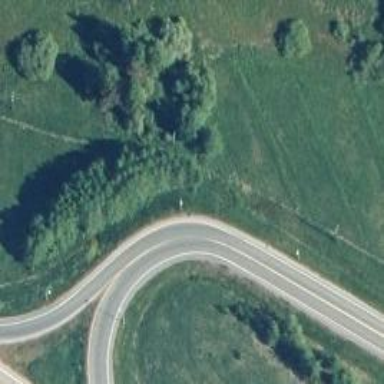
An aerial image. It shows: Trunk link highway.